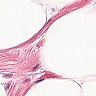
Metastatic tissue present: no